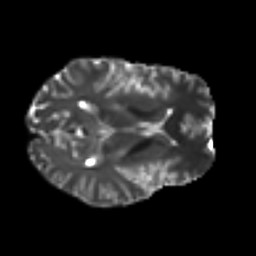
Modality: T2w
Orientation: axial
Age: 32
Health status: ill
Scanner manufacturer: philips
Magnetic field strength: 3 T
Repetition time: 9 s
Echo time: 0.127 s